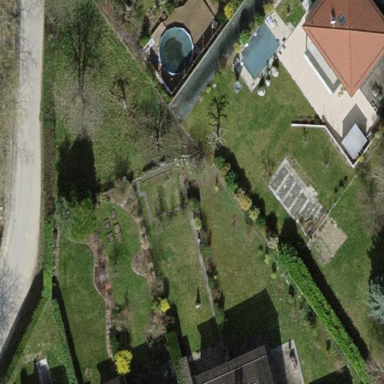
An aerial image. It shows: Garden enclosed by fence.